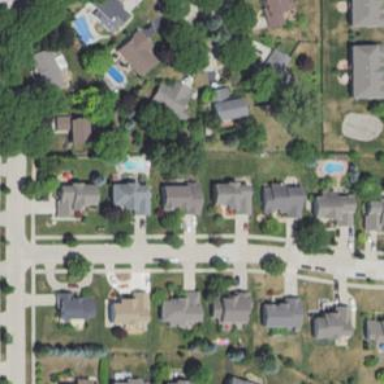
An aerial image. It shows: Residential road.